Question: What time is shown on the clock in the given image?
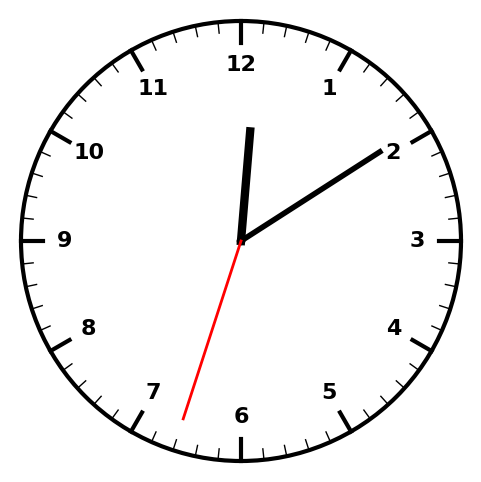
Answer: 12:09:33